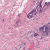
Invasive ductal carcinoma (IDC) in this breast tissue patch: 0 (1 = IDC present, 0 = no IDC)